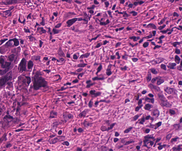
Tumor epithelial tissue: yes
Tumor-associated stroma tissue: yes
Normal tissue: no